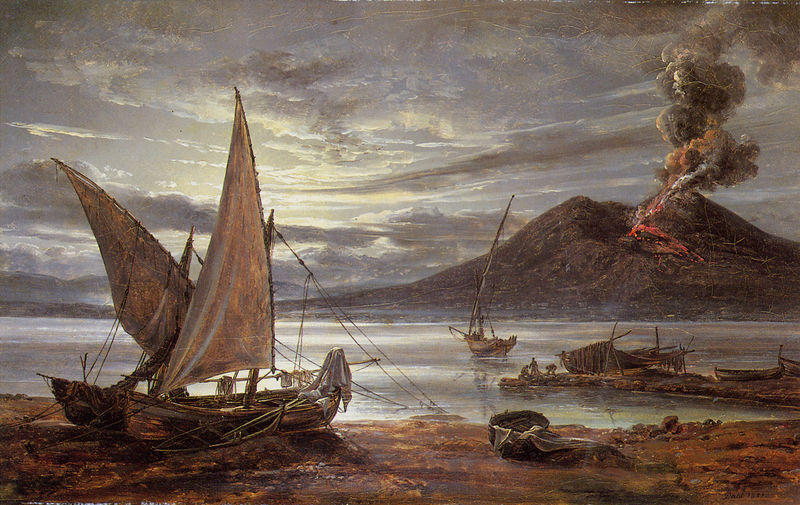
Titel: Segelboote am Strand der Bucht von Neapel
Künstler: Johan Christian Clausen Dahl
Standort: København
Institution: Thorvaldsens Museum
Schlagwörter: berg, blau, dunkel, feuer, gemälde, himmel, meer, wasser, wolken, fluss, gelb, landschaft, menschen, sand, see, ufer, braun, grau, hell, hintergrund, licht, weiss, rot, tuch, wolke, leinen, silber, bild, spiegel, dämmerung, erde, horizont, sonnenaufgang, spiegelung, wind, gewässer, qualm, rauch, sonne, insel, land, arbeit, boot, boote, bewölkt, schiff, schiffe, segel, segelboot, strand, italien, fischer, netze, segelschiff, hang, sonnenuntergang, violett, hafen, untergang, stimmung, menschenleer, bucht, segelboote, glut, lava, vulkan, fischerboote, wrack, anker, hoffnung, netz, asche, ausbruch, vesuv, vulkanausbruch, rost, fischernetz, ätna, aschewolke, magma, segelbott, vesus, merg, sefel, volkan